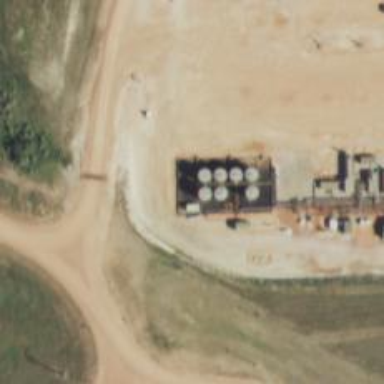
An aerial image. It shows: Storage tank with man-made structure.